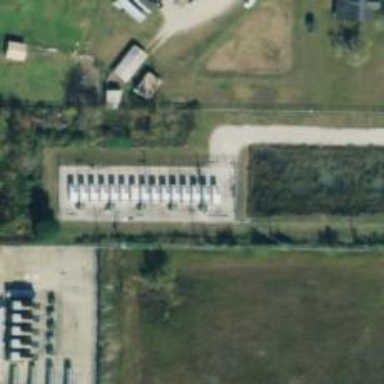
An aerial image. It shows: Generator is pictured.